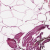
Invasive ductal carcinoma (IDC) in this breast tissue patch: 0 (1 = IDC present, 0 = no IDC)